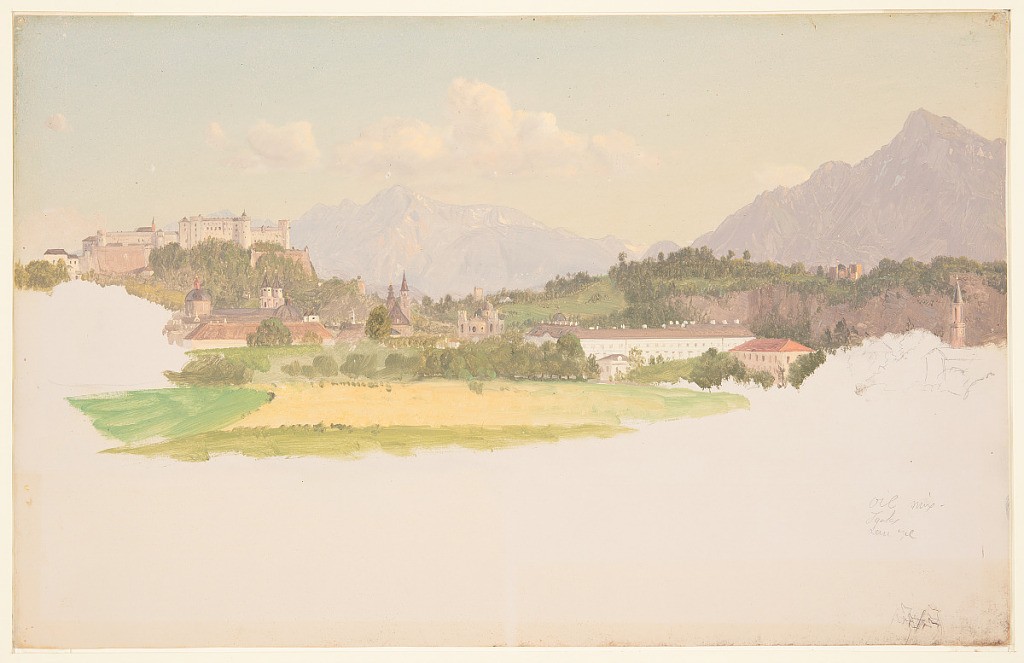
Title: View of Salzburg, Austria
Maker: Frederic Edwin Church, American, 1826–1900
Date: June–July 1868
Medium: Brush and oil paint, graphite on tan paperboard
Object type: Drawing
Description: Landscape sketch showing a view of the city of Salzburg in Austria. A greenish-yellow field extends across the foreground at center, leading to the Salzburg Christuskirche and its red spire, partially rendered and visible along the right margin. Multiple buildings are nestled in the middle distance among lush trees, three of which are churches, visible at center left. From left to right, the churches are the Salzburg Cathedral (with a large dome and two spires), St. Peter's Abbey (with two closely positioned spires), and the Kollegienkirche (the lowest one with a dome, at right). Behind them, the low, rambling hill that runs through the middle of Salzburg, known as the Mönchsberg, stretches across the middle distance. At far right, a building is shown nestled in woods along the hill ridge--possibly the Schloss Mönchstein. At far left, Hohensalzburg Fortress and its white walls and turrets are prominently visible atop the mountain known as Festungsberg. In the background, immense peaks of the Bavarian and Austrian Alps form a rugged horizon beneath an open sky with sparse, puffy clouds. At right, Untersberg looms over the scene, while in the background at center, Hoher Göll is visible.